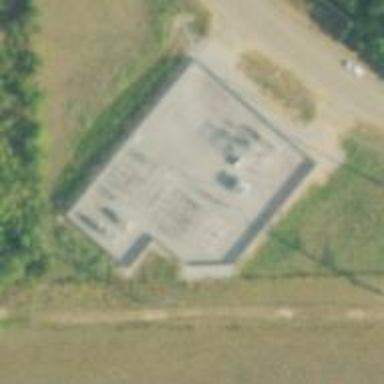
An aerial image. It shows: Distribution level power substation surrounded by fence.